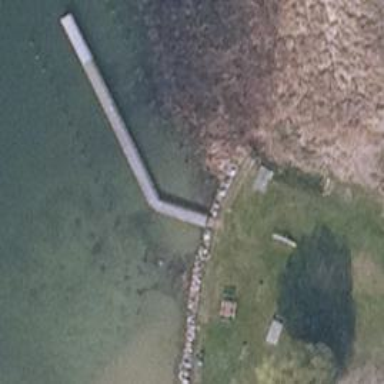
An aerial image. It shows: Man-made pier.